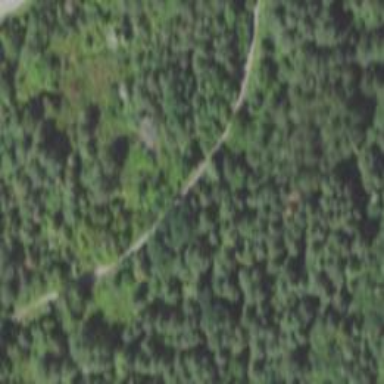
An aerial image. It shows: Path.